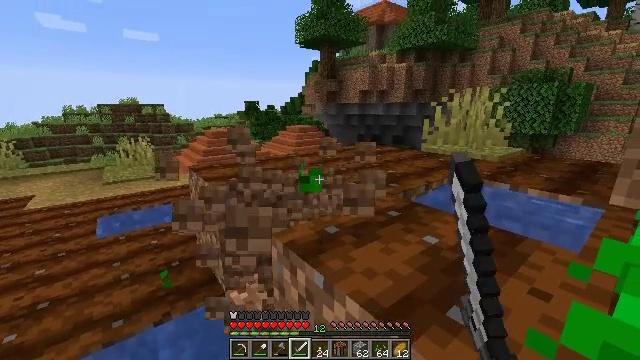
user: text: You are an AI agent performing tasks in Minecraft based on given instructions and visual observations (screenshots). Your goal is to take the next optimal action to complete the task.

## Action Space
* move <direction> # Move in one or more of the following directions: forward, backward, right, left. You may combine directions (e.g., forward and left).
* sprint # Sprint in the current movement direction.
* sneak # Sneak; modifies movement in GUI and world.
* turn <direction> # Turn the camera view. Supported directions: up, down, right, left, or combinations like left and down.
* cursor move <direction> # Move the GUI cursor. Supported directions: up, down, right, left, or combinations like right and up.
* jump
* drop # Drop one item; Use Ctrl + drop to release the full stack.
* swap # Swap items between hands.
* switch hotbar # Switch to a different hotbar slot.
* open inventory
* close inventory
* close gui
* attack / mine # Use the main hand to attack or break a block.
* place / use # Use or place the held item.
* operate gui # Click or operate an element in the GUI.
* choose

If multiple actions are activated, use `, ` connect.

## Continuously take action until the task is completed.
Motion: motion action
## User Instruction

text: Reclaim farmland by breaking it.
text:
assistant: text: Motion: attack / mine